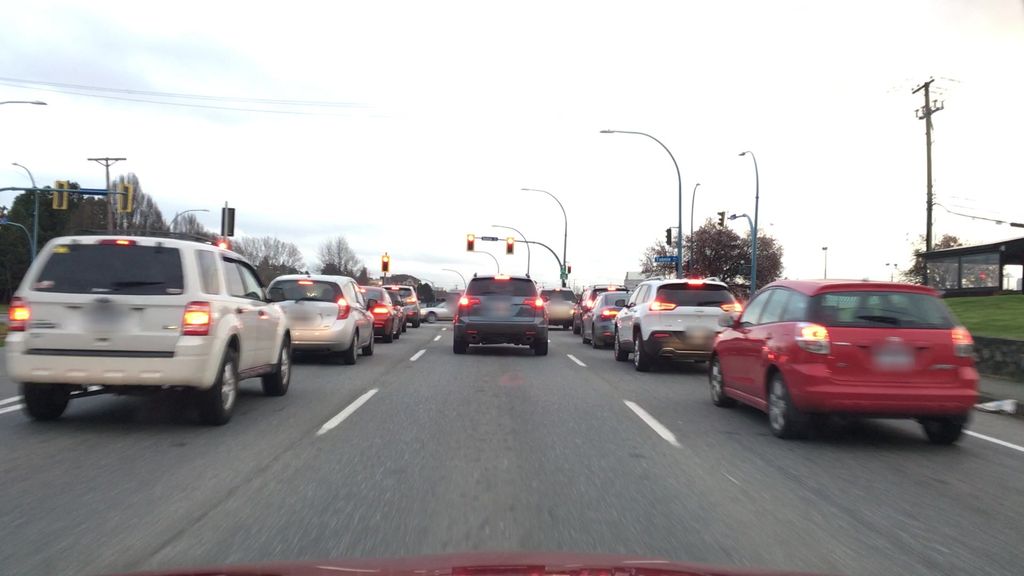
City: victoria